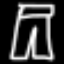
Label: pants